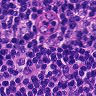
Metastatic tissue present: no